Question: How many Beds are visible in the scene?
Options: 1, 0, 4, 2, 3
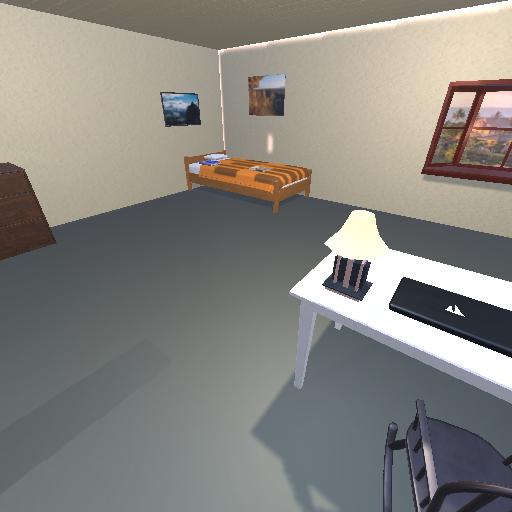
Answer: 1